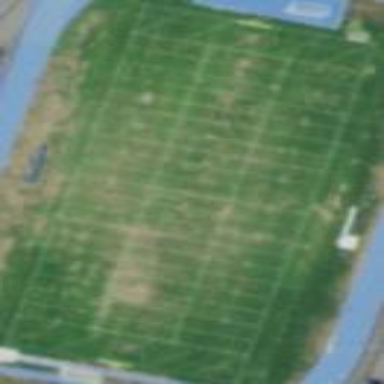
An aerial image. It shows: Pitch for American football.